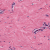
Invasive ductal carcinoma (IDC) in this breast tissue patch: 0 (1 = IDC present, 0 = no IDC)